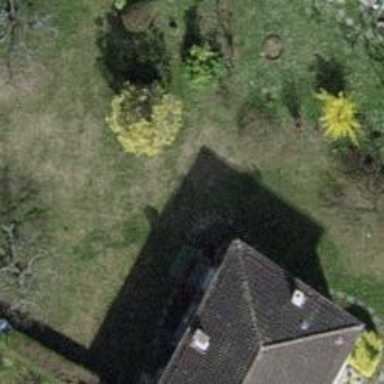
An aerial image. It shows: Garden surrounded by fence.